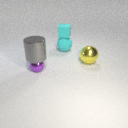
small purple metal sphere to the left of large cyan rubber sphere